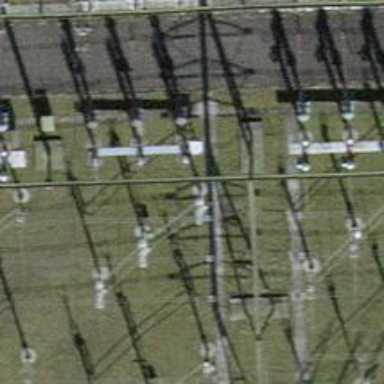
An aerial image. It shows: Insulator used in power equipment.